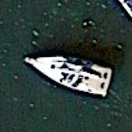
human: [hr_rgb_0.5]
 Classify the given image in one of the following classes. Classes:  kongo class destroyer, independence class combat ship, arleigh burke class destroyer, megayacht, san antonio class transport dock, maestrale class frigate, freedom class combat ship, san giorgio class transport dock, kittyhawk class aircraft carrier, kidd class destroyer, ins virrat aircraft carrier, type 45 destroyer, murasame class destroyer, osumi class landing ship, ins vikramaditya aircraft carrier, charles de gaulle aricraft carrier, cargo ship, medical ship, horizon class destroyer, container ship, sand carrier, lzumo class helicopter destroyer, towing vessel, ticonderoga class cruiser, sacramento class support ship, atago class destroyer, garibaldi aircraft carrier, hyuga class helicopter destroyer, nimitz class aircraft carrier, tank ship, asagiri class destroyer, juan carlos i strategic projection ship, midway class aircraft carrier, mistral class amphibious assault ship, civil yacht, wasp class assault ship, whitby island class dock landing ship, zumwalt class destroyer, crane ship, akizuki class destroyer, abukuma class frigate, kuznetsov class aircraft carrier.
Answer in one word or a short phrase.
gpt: Civil yacht